Interaction volume radius: 10 \u00c5
Interaction volume height: 10 \u00c5
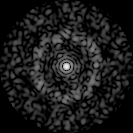
Disorder parameter: 0.8176